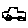
Label: car